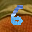
Label: 6